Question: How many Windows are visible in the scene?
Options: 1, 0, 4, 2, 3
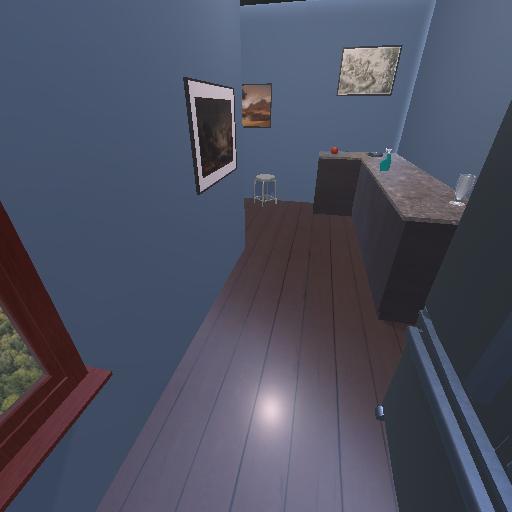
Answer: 1